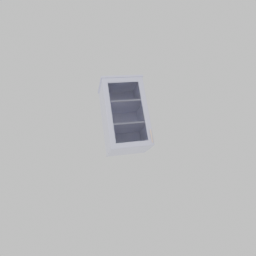
Label: furniture